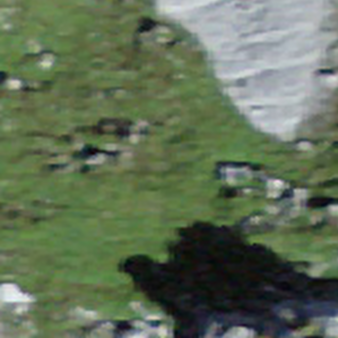
Label: other